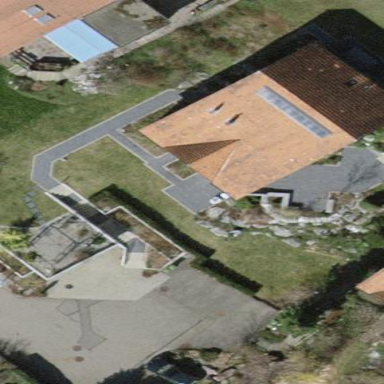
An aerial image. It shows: Building with gabled roof.